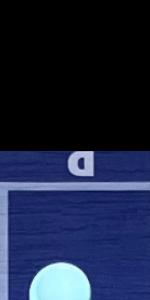
Label: Empty